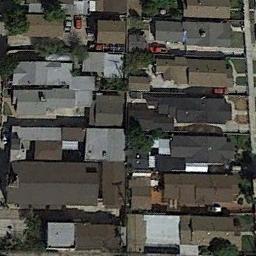
Label: residential